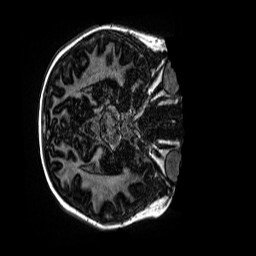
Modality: MP2RAGE
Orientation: axial
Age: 10
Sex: female
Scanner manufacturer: siemens
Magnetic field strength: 3 T
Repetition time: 4 s
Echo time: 0.00299 s